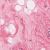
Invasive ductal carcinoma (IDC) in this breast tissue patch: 0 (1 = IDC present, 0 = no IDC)